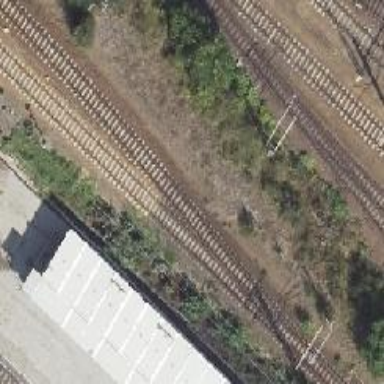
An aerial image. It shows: Electrified rail siding with contact line.